Aerial crown-view tile of a tropical tree (Barro Colorado Island, Panama), acquired 20250317:
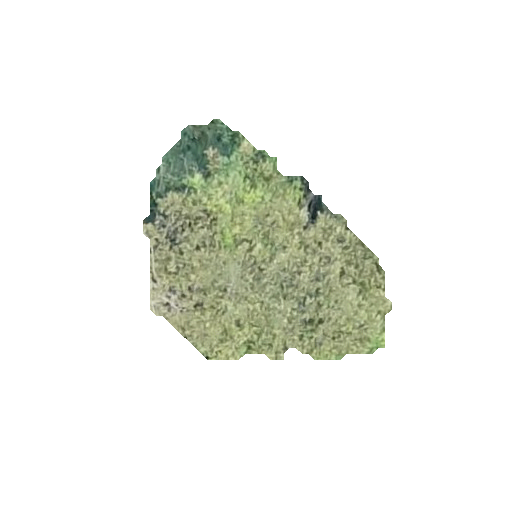
Species: Dipteryx oleifera
GBIF accepted scientific name: Dipteryx oleifera
Crown area: 61.326 m²